Field crop: maize
Growth stage: 2
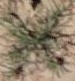
Species: salsola